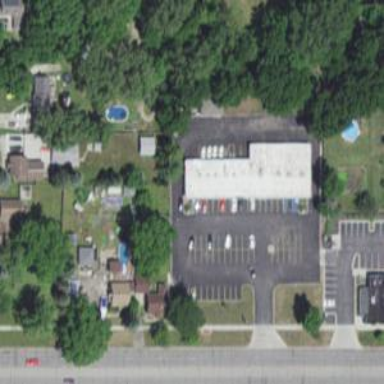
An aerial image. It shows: Veterinary facility.